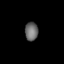
Tissue: lung
Cell type: Epithelial cells
Senescence score: 0.6895
Nuclear area (px): 240
Mean DAPI intensity: 104.425